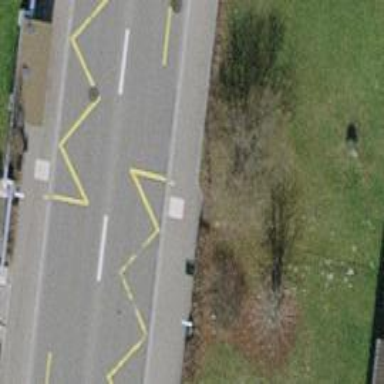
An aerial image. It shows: Bus stop with platform for public transport.